Question: I have a cell array that is three dimensional i.e. 16x10x3 and I would like for all values in ':,:,1' ':,:,2' and ':,:,3' to be extracted into a column of a matrix each.
I thought about pre-allocating a matrix and then just running a basic loop such as:
'''
for m=1:3
mat(:,m) = ([a{:,:,m}]);
end
'''
Is there a more efficient way of doing this without having to rely on a loop?
EDIT: There are different numbers of values between :,:,1/2/3.

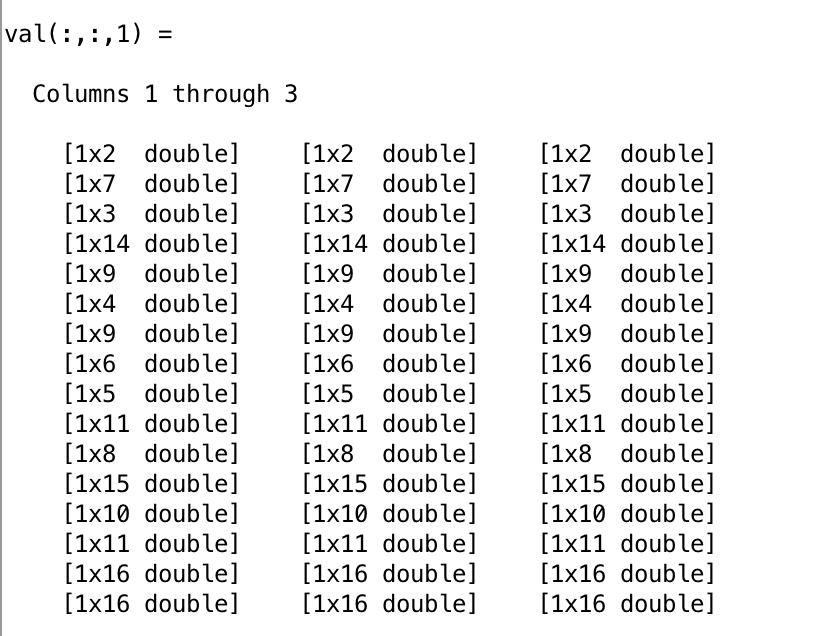
Answer: It's high time you get into <URL>! Here's the implementation -
'''
%// Get the number of elements in each column of the input cell array
lens = sum(cellfun('length',reshape(a,[],size(a,3))),1)
%// Store the maximum number of elements possible in any column of output array
max_lens = max(lens)
%// Setup output array, with no. of rows as max number of elements in each column
%// and no. of columns would be same as the no. of columns in input cell array
mat = zeros(max_lens,numel(lens))
%// Create as mask that has ones to the "extent" of number of elements in
%// each column of the input cell array using the lengths
mask = bsxfun(@le,[1:max_lens]',lens) %//'
%// Finally, store the values from input cell array into masked positions
mat(mask) = [a{:}]
'''